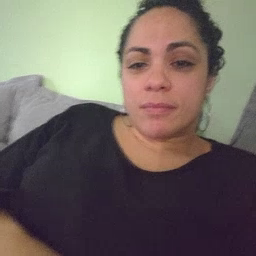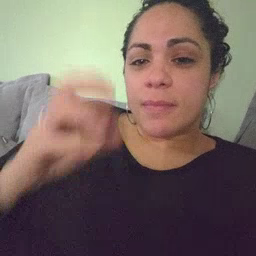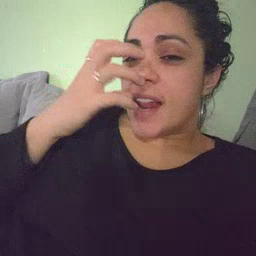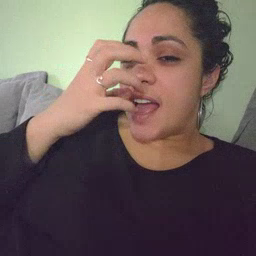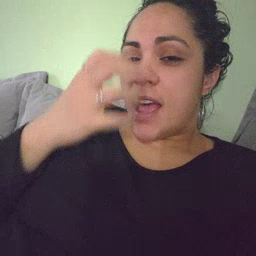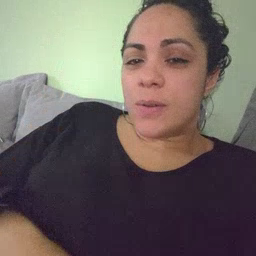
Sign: clown